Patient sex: M
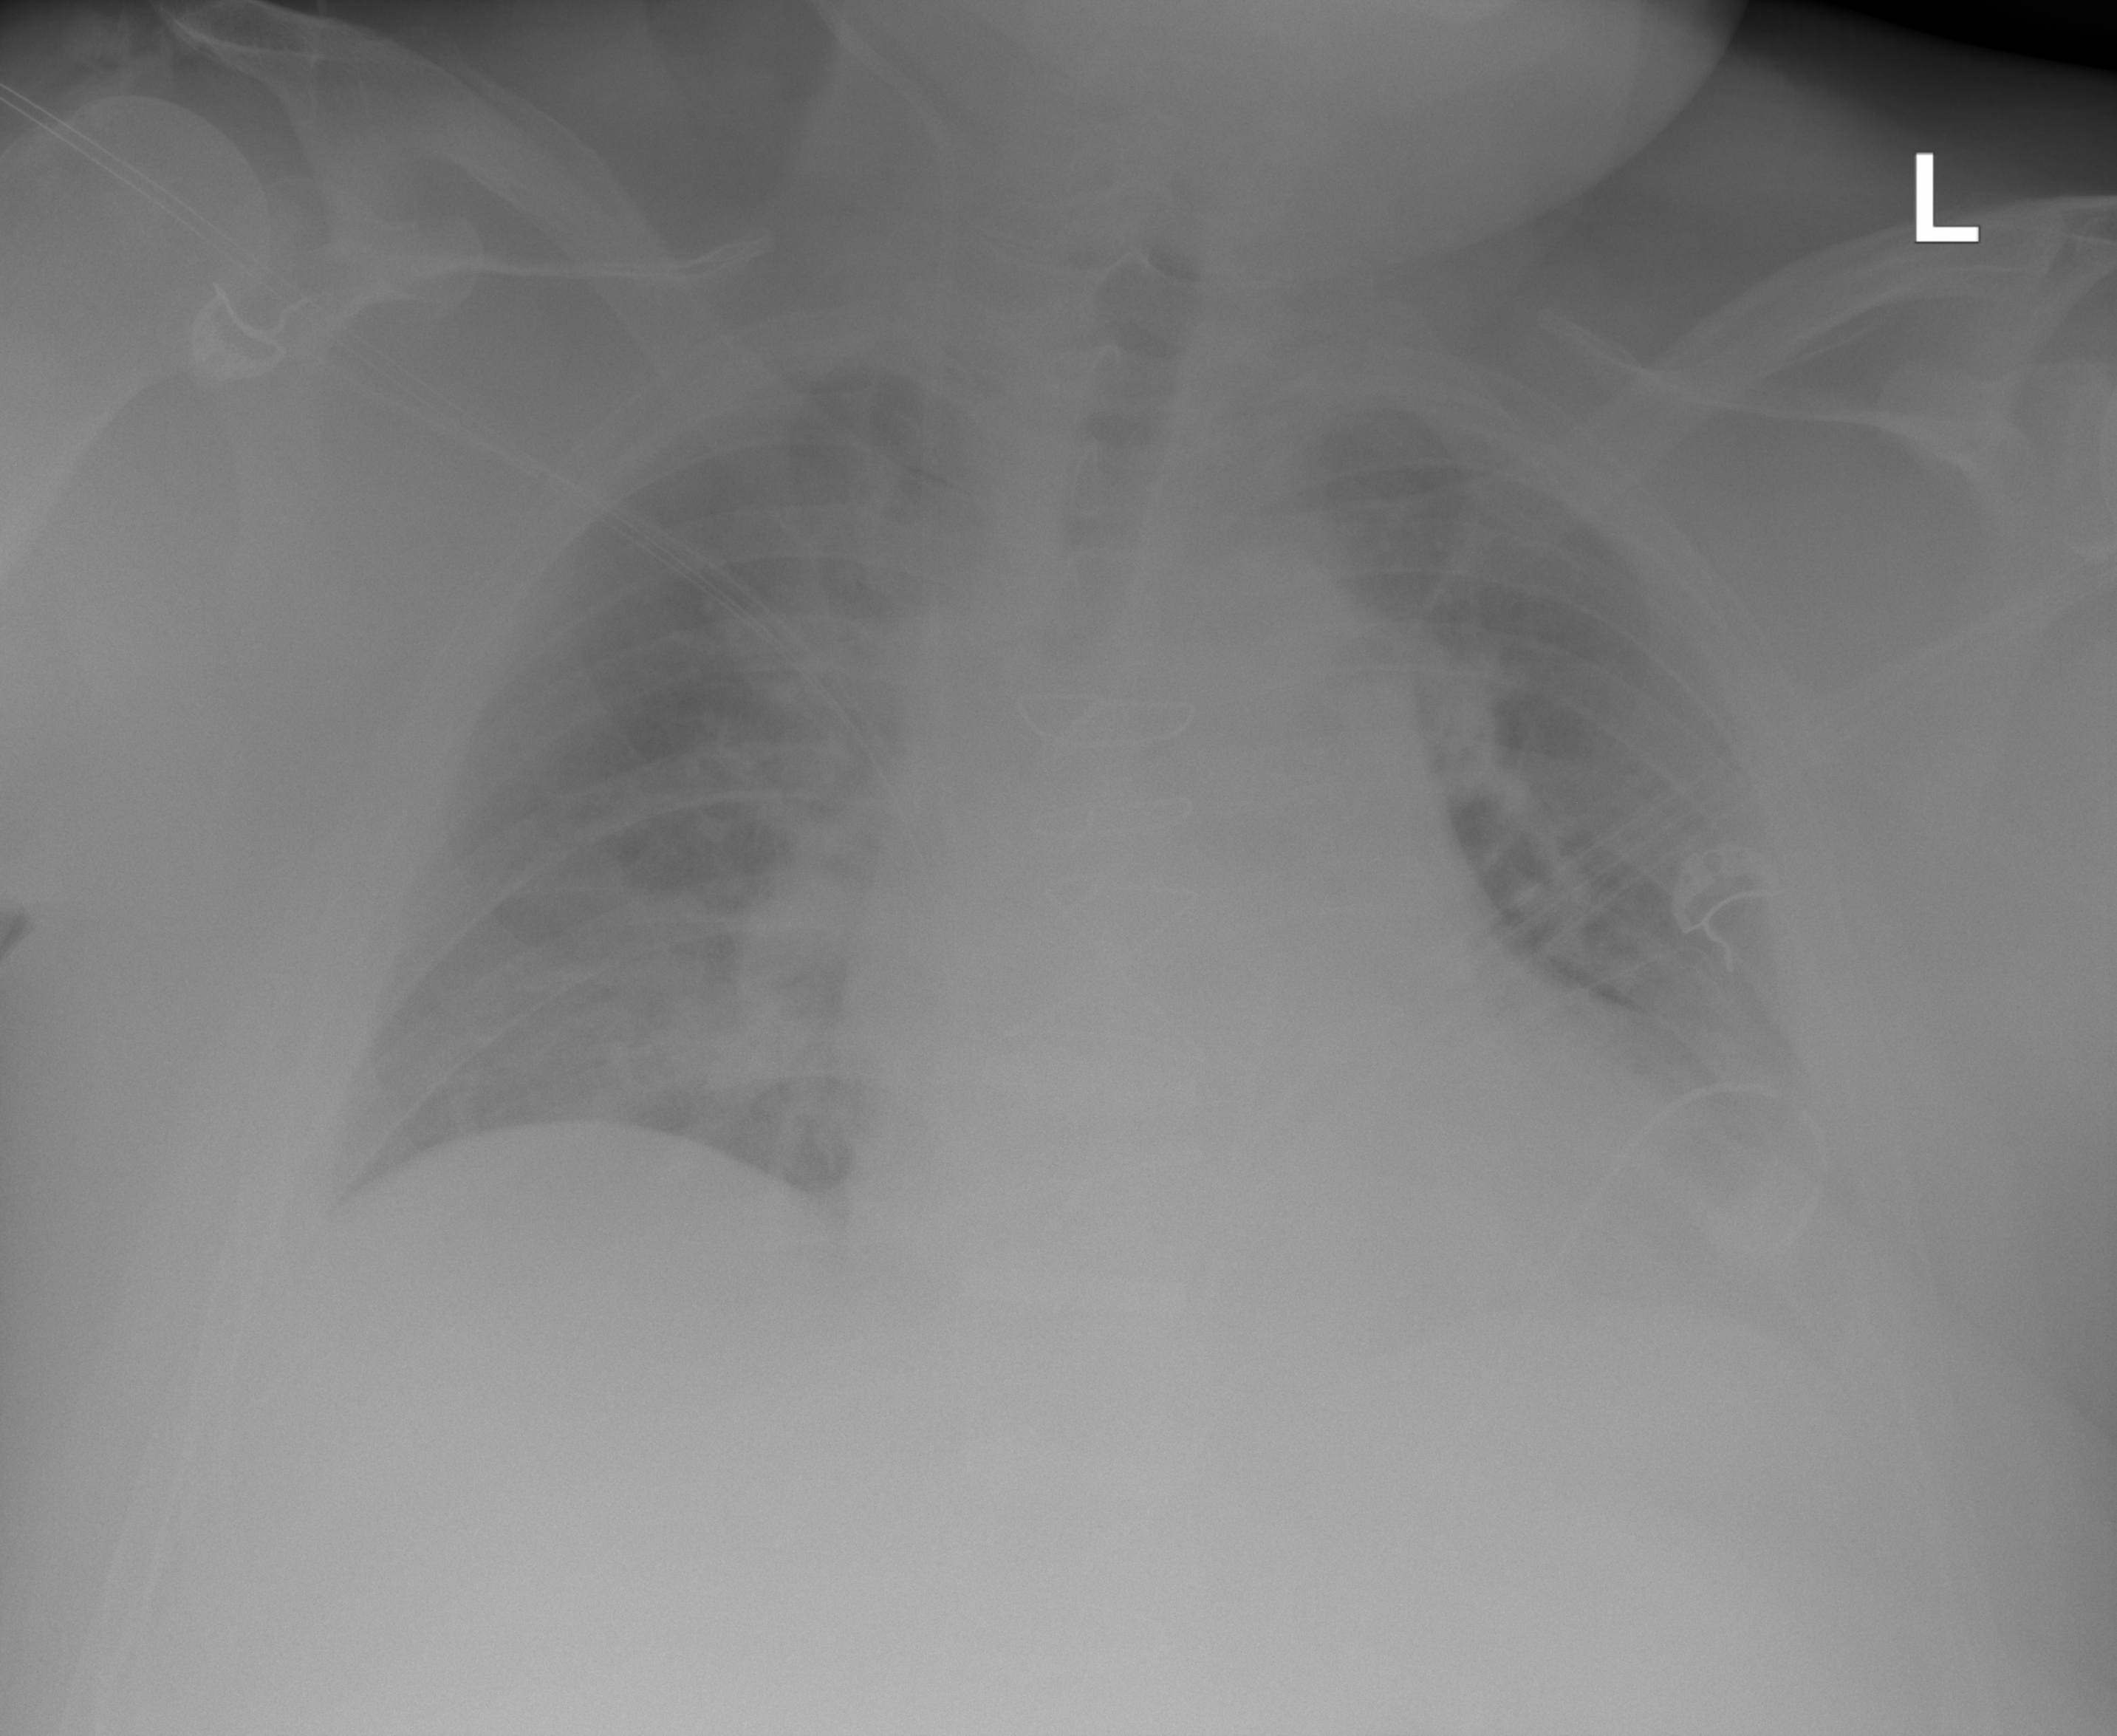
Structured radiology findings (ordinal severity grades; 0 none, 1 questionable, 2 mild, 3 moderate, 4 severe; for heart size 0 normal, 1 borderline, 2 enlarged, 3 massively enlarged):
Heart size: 2
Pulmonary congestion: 2
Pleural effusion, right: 0
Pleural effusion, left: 1
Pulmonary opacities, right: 0
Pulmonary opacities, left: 0
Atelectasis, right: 2
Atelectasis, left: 2